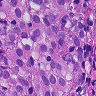
Metastatic tissue present: yes